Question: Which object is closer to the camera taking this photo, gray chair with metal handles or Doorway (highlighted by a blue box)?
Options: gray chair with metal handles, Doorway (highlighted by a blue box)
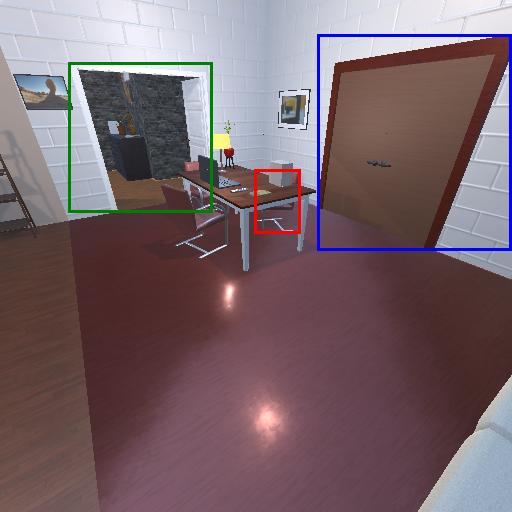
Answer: gray chair with metal handles